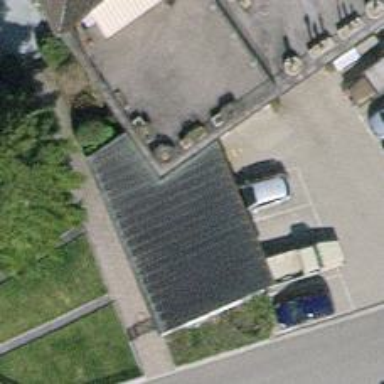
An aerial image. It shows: Car shop.